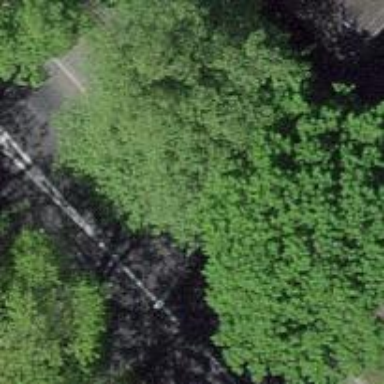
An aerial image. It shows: Avenue of trees.